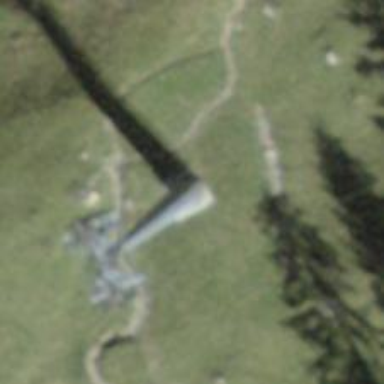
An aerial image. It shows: Pylon used for aerialway.